Question: I tried to install 'pyaudio', but it returns an error like this:
'''
Could not build wheels for pyaudio, since package 'wheel' is not installed.
'''

How can I fix this?
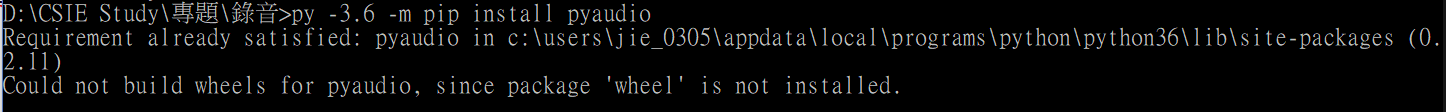
Answer: It looks like you just need to install the 'wheel' package.
You can do this by running 'pip install wheel' at the terminal.